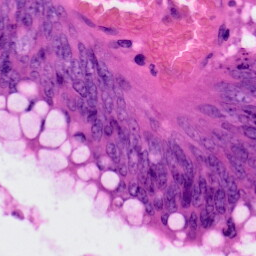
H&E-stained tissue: Colon